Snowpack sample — Snodgrass Mountain, Crested Butte, Colorado (2/4/25, 12:06 PM MST)
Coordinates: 38.923, -106.968
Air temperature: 35 °F
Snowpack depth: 80 cm
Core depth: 80 cm
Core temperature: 32 °F
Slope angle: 14°, slope face: 78°
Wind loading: low
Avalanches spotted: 0
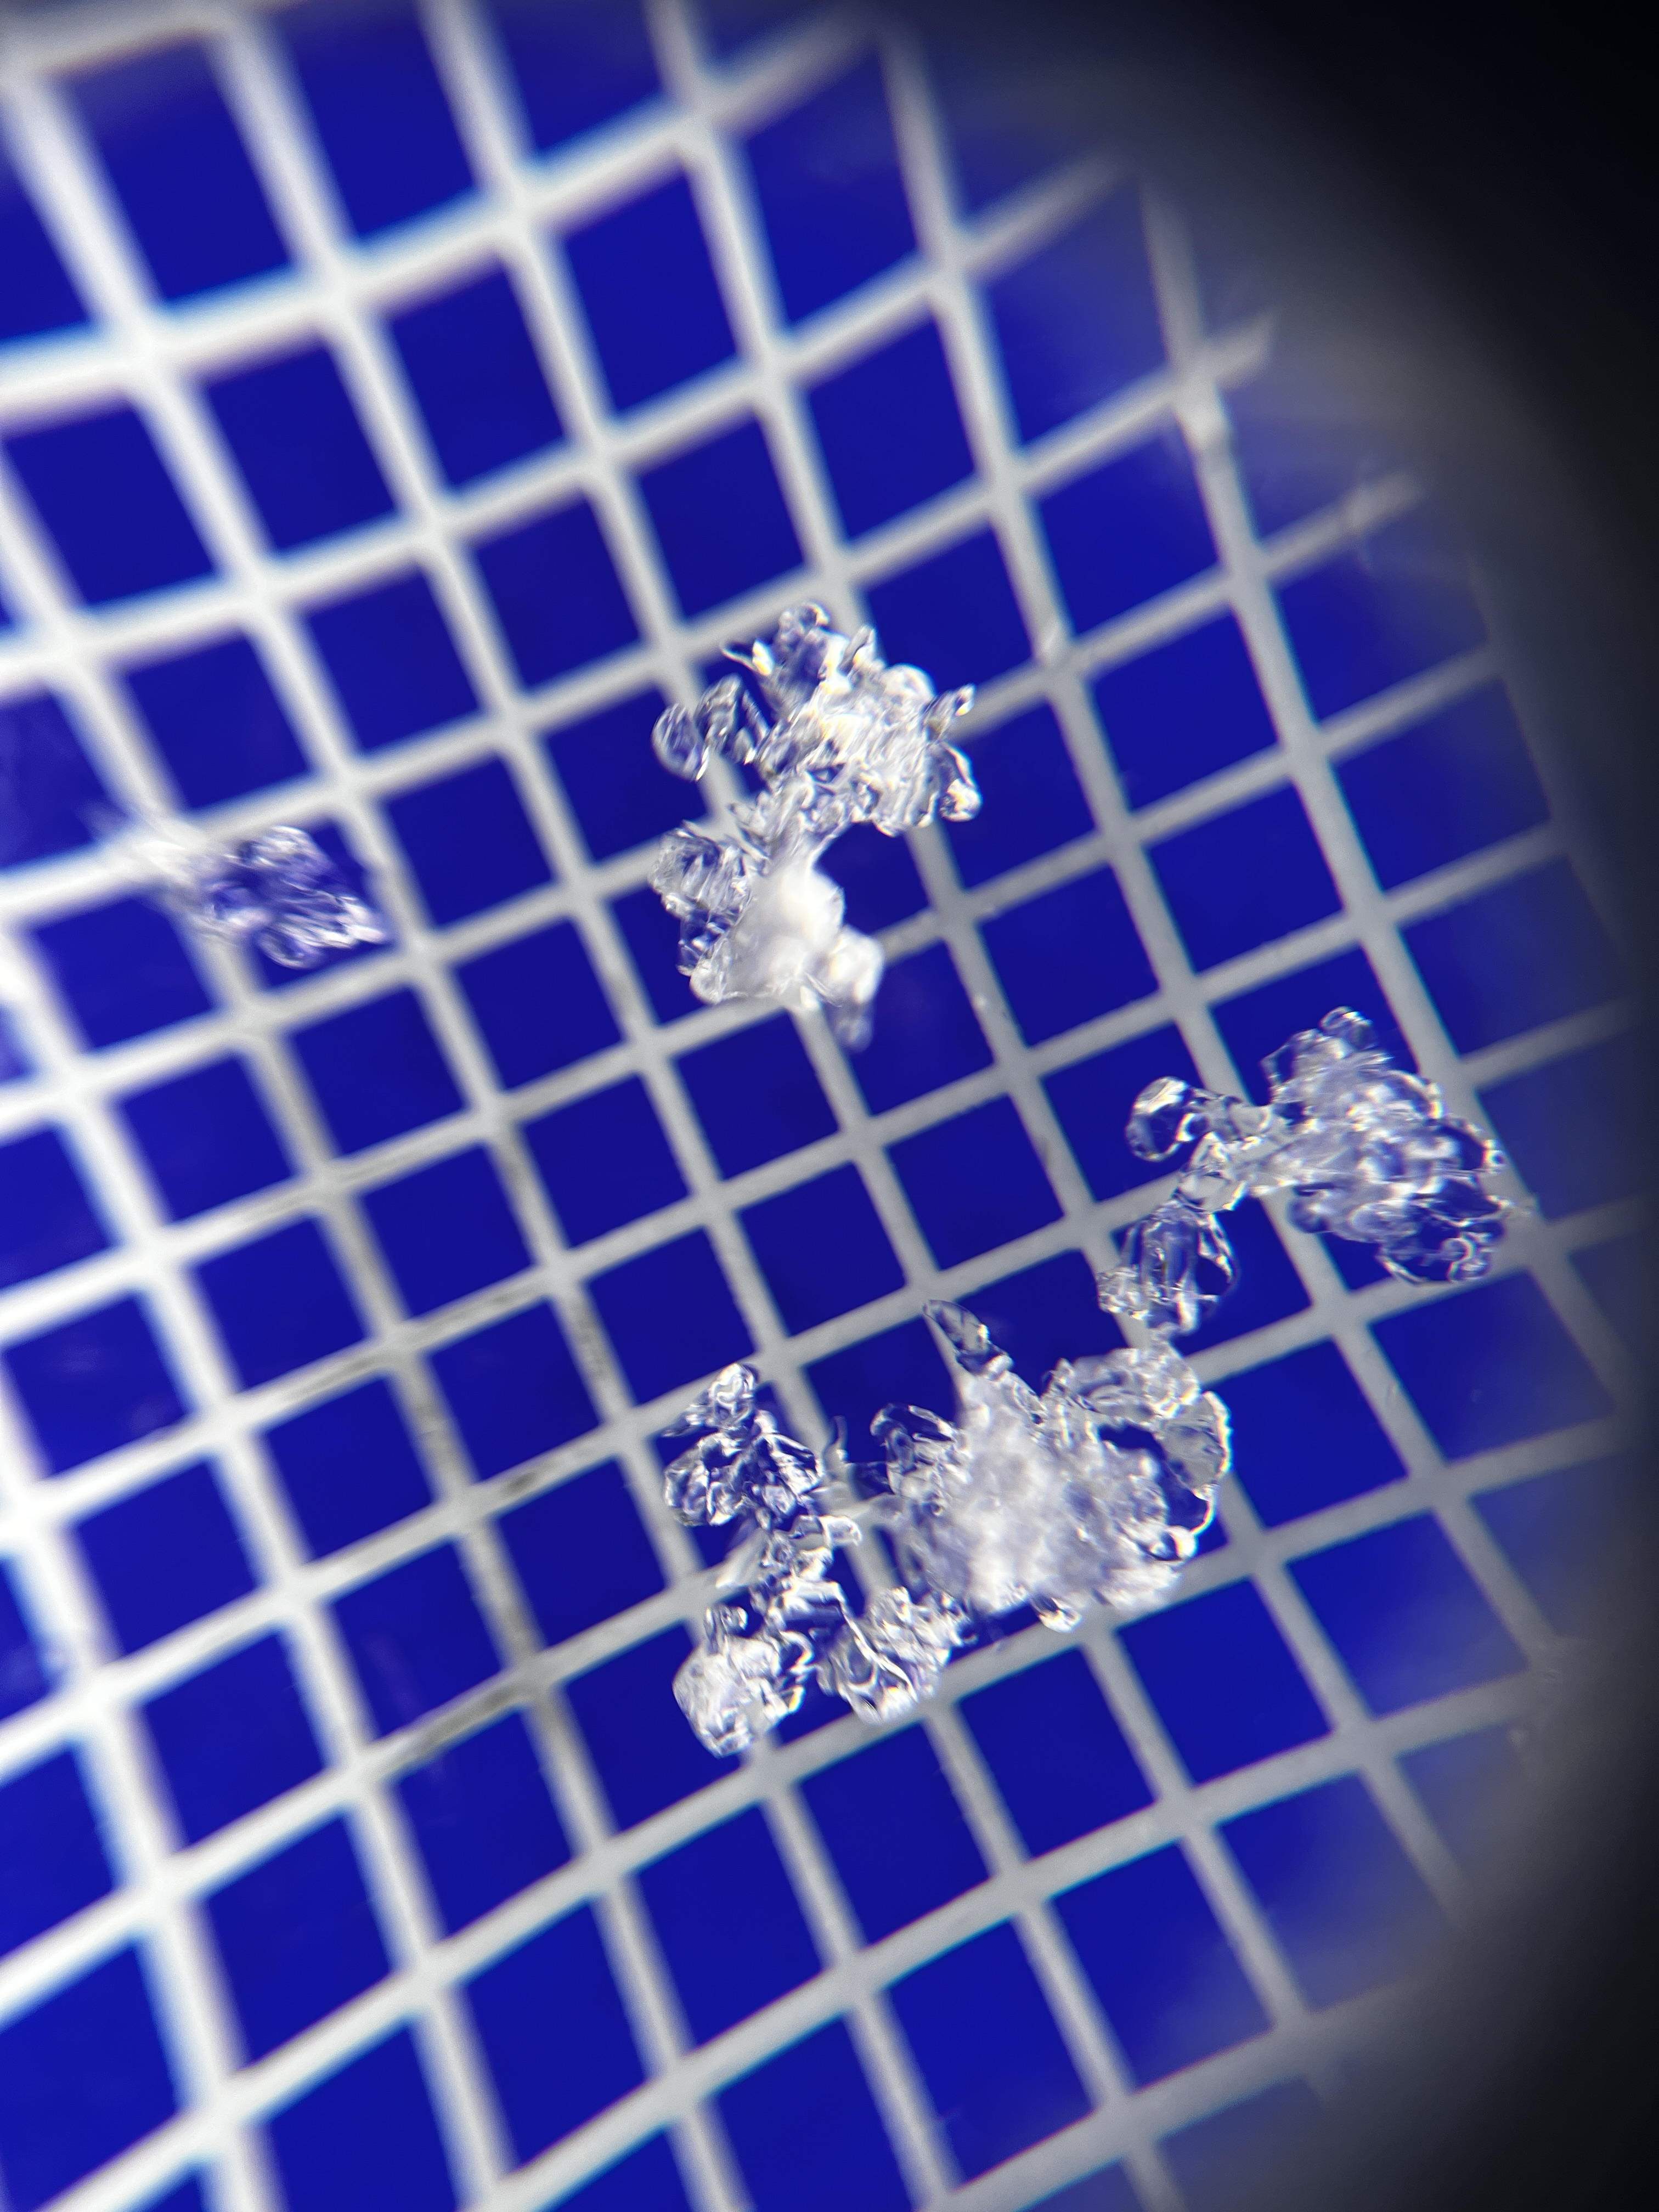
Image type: magnified_profile
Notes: No avalanches nearby, unusually warm weather for the last month reported by residents, Collected 25 yards from treeline